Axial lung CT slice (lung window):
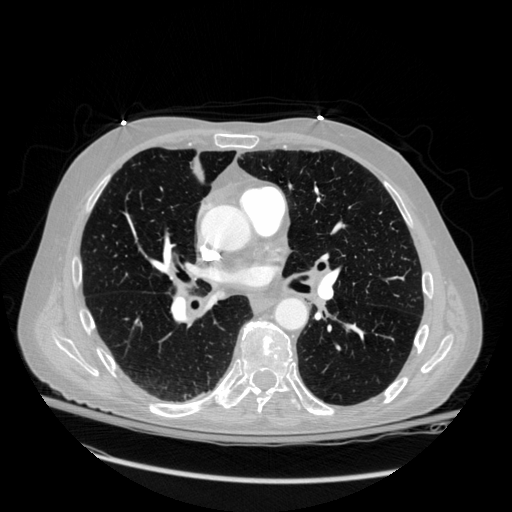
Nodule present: no